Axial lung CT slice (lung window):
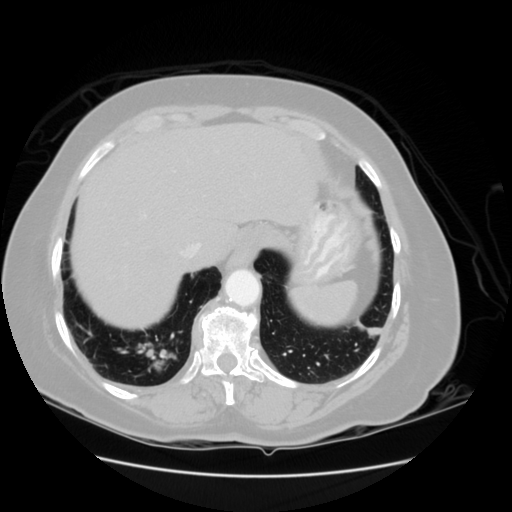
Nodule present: yes
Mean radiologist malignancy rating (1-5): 5